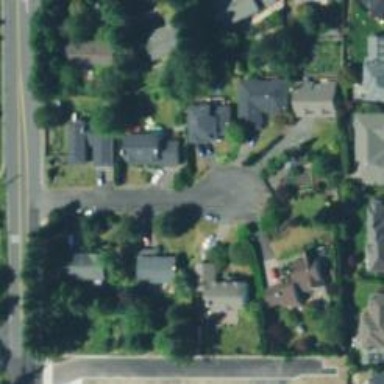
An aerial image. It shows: Residential road with sidewalk on the left side.